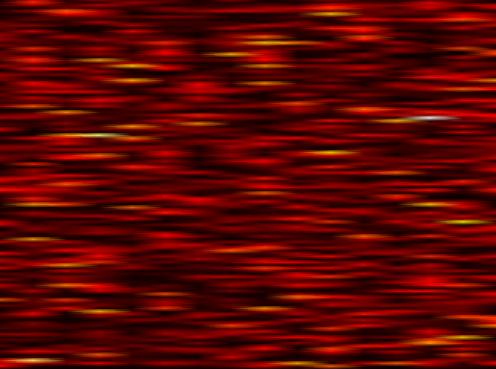
Label: WOLA